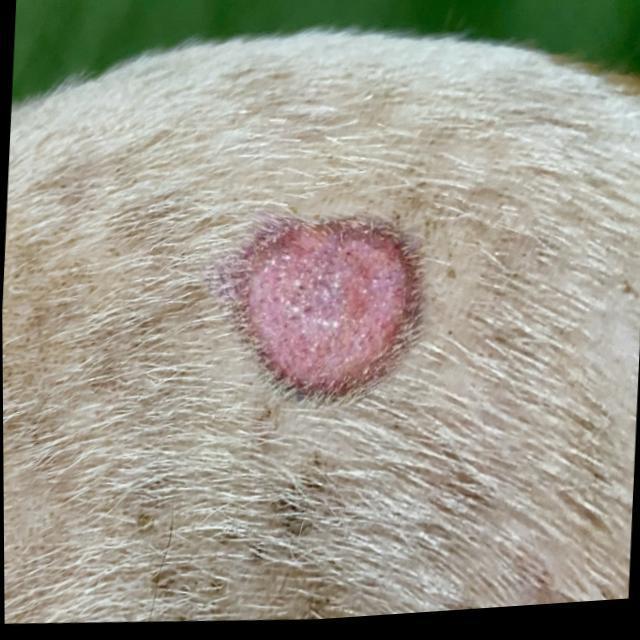
Canine ringworm (Dermatophytosis) — fungal infection caused by Microsporum or Trichophyton. Presents with circular alopecia, scaling, crusting, and broken hairs.